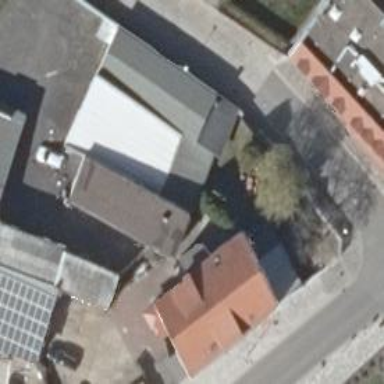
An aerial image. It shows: White apartment building with gabled roof covered in red roof tiles.